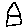
Label: house